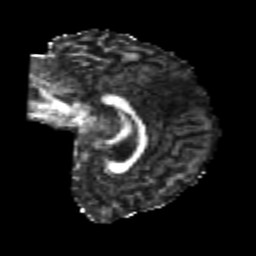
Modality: FA
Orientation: sagittal
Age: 22
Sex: female
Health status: healthy
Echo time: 0.074 s